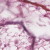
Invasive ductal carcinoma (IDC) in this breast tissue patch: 0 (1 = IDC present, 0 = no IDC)